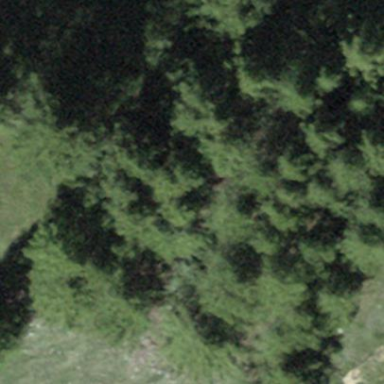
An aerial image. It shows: Forest area.